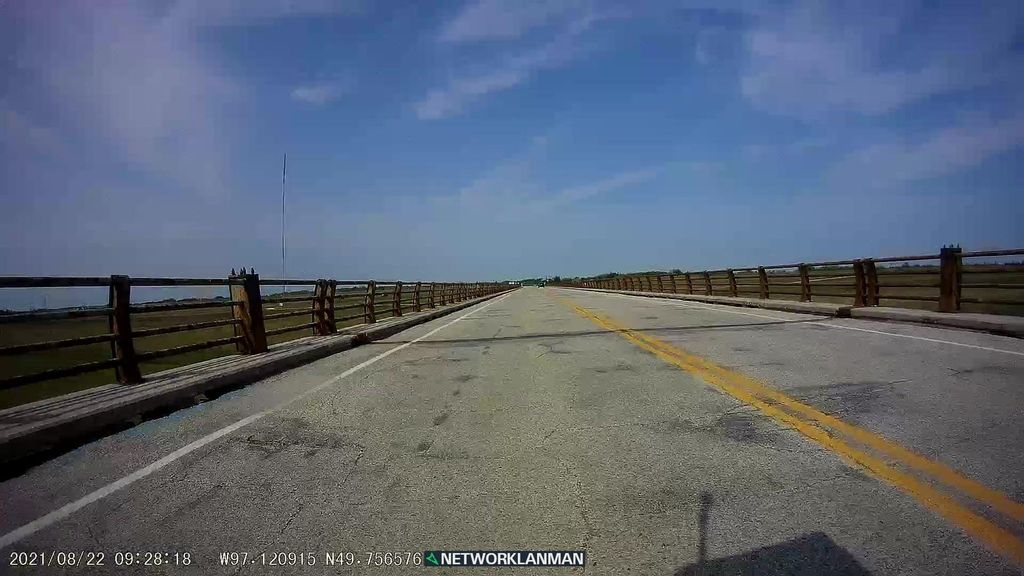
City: winnipeg